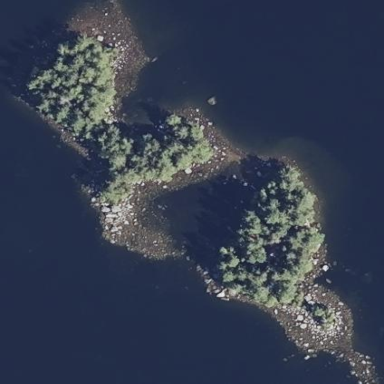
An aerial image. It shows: Image showing island.